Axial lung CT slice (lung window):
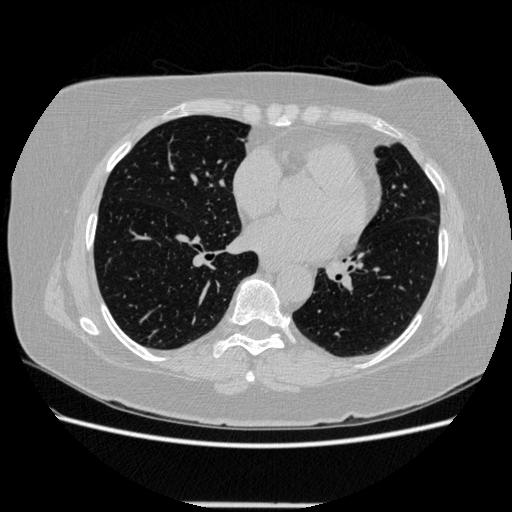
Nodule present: no